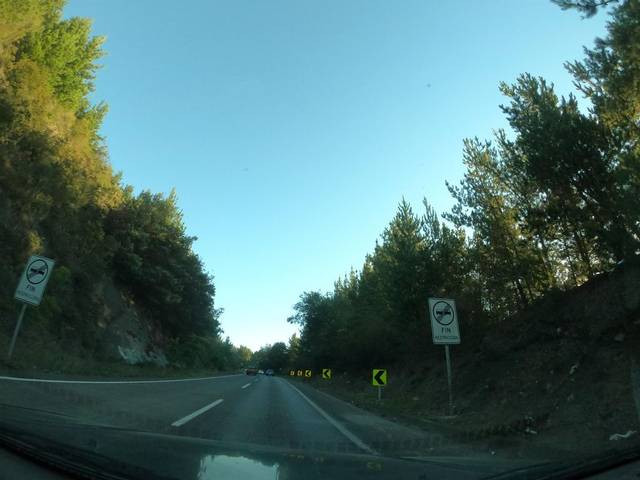
Region: Chile
Coordinates: -36.641, -72.96